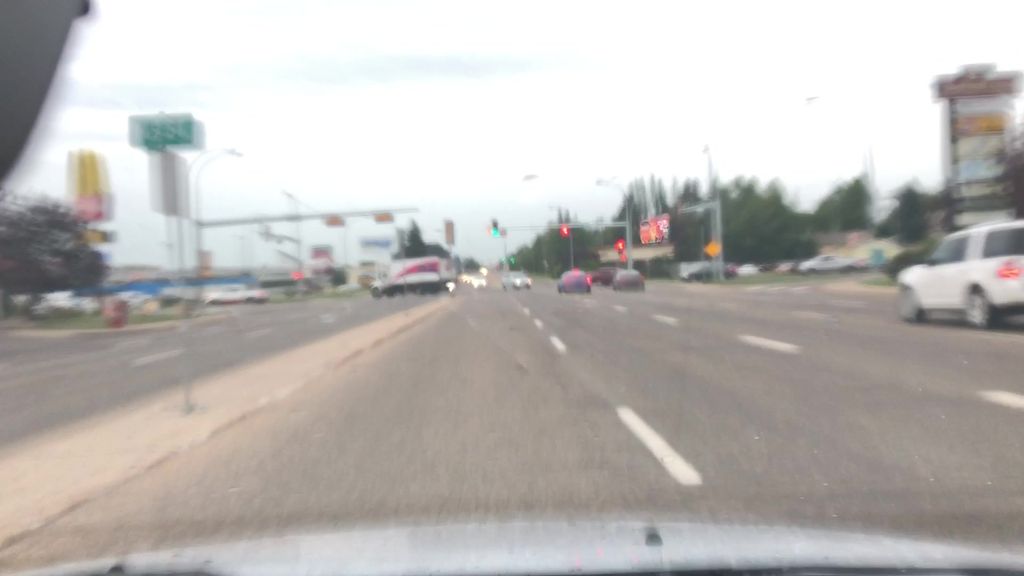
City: edmonton